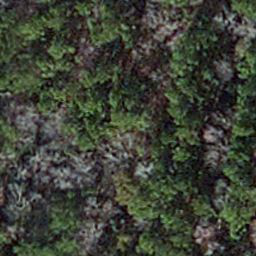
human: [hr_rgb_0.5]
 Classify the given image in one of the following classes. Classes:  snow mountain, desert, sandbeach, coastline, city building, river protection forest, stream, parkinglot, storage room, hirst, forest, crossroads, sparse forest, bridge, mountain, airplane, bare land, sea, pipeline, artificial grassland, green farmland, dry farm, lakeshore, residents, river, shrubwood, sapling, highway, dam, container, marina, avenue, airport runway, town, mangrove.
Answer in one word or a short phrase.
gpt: sapling